Field crop: maize
Growth stage: 1
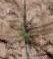
Species: salsola